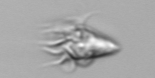
Label: Paratontonia_gracillima